Aerial crown-view tile of a tropical tree (Barro Colorado Island, Panama), acquired 20250217:
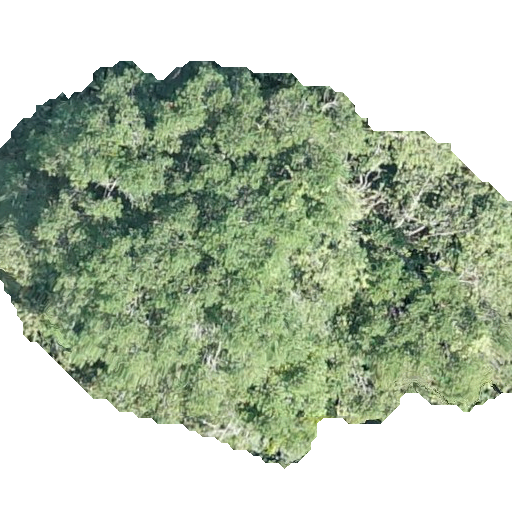
Species: Calophyllum longifolium
GBIF accepted scientific name: Calophyllum longifolium
Crown area: 238.016 m²